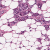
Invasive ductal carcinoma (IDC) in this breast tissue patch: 1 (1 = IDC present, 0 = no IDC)